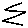
Label: zigzag